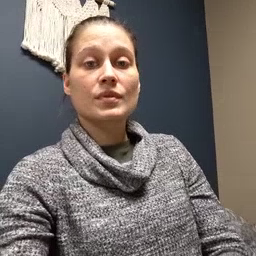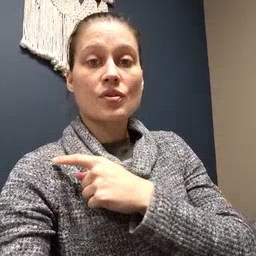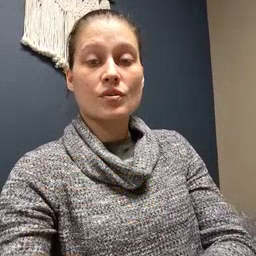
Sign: arm